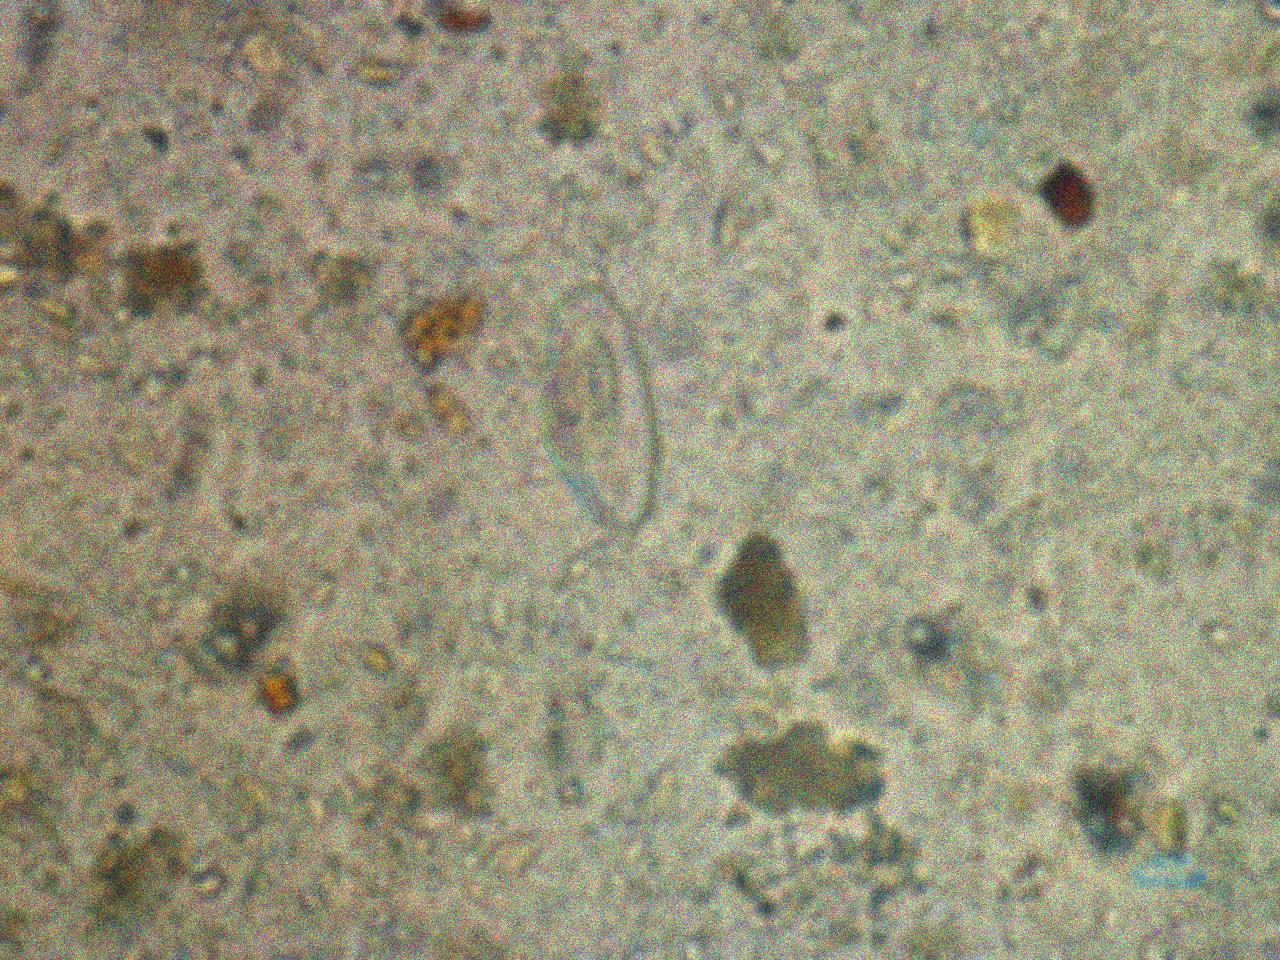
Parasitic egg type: Enterobius vermicularis